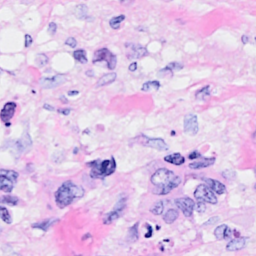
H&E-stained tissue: Breast